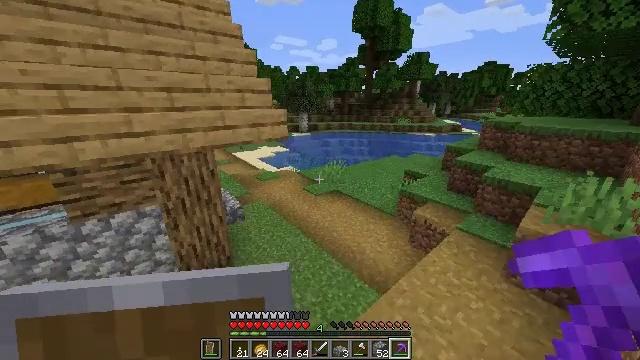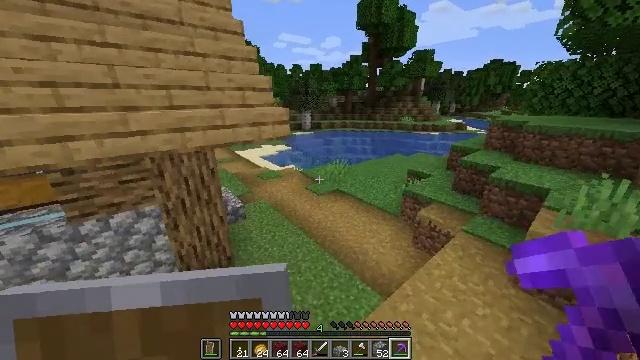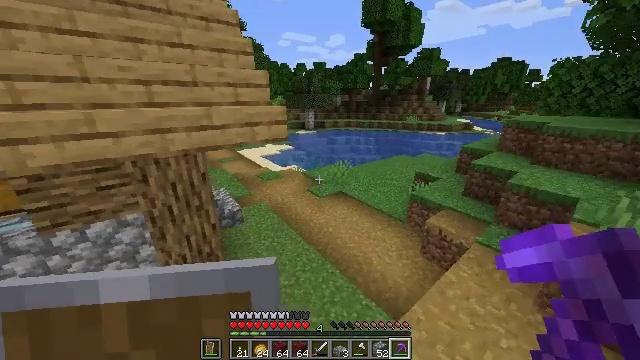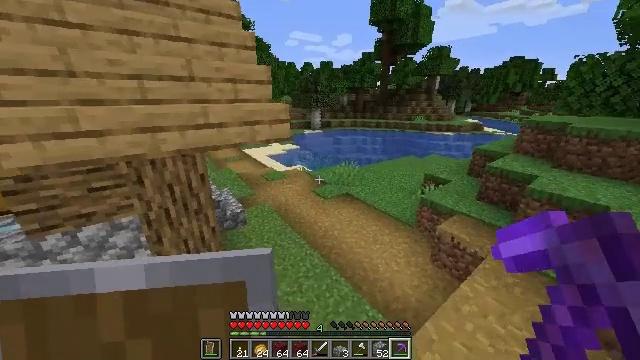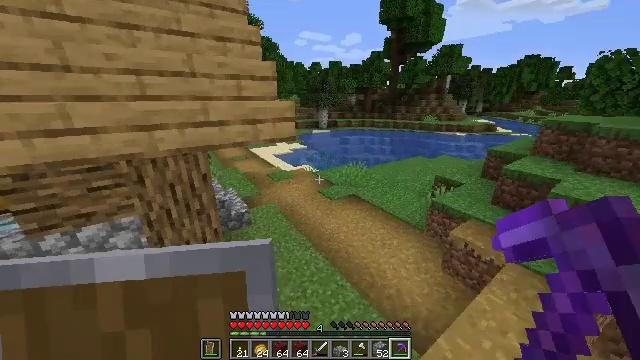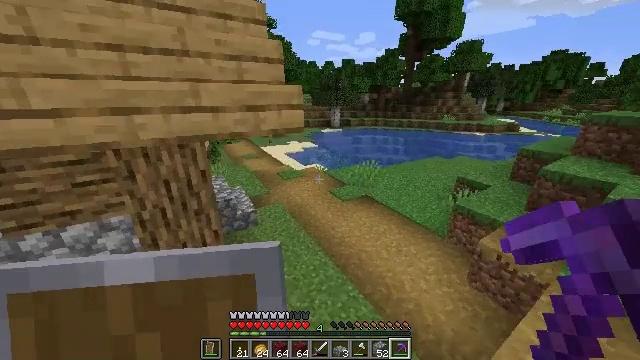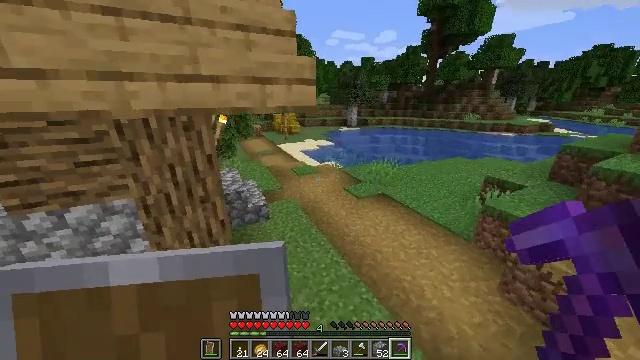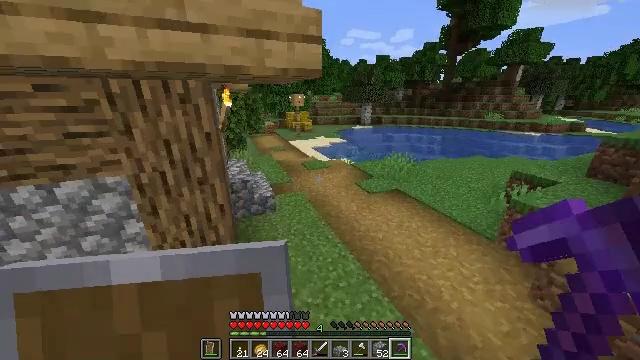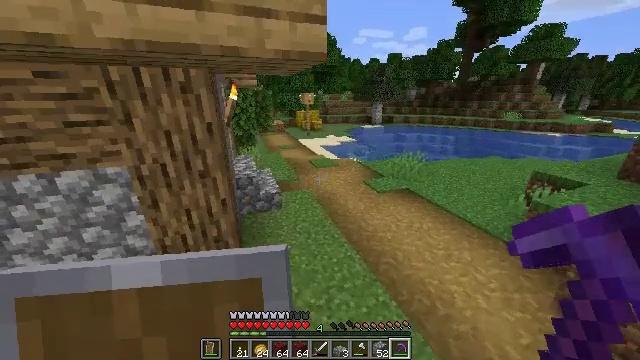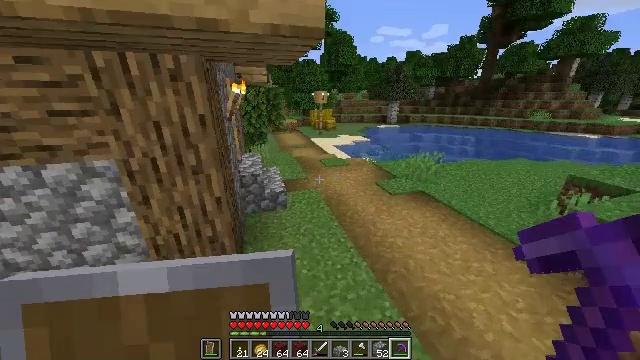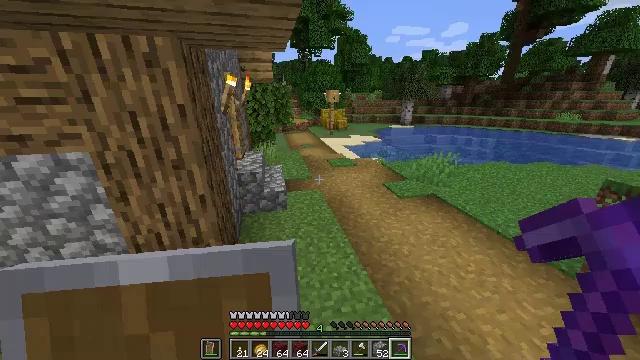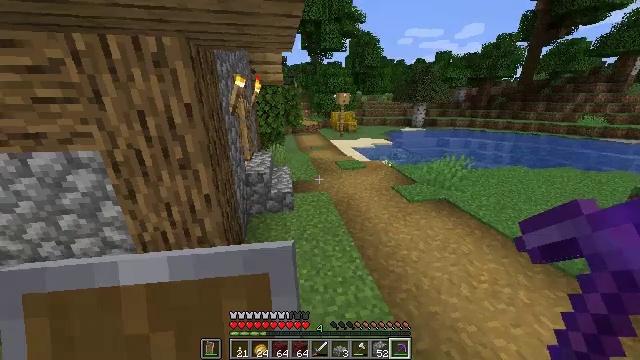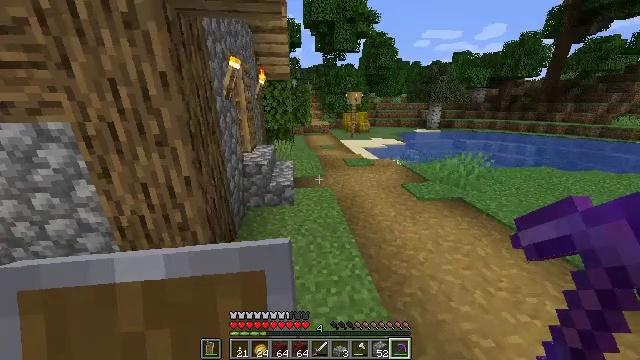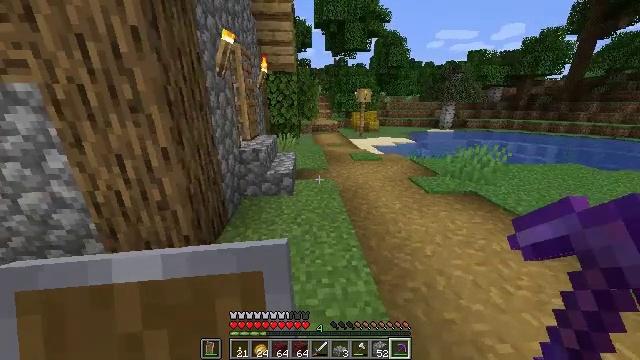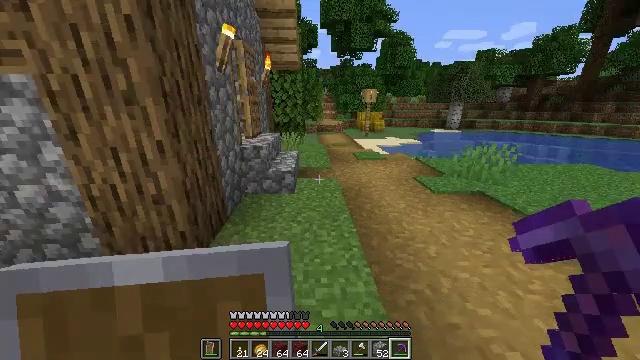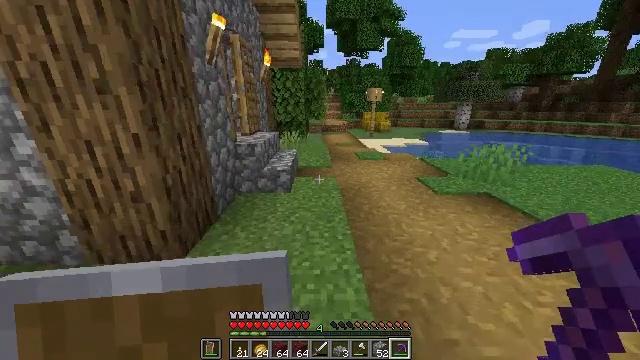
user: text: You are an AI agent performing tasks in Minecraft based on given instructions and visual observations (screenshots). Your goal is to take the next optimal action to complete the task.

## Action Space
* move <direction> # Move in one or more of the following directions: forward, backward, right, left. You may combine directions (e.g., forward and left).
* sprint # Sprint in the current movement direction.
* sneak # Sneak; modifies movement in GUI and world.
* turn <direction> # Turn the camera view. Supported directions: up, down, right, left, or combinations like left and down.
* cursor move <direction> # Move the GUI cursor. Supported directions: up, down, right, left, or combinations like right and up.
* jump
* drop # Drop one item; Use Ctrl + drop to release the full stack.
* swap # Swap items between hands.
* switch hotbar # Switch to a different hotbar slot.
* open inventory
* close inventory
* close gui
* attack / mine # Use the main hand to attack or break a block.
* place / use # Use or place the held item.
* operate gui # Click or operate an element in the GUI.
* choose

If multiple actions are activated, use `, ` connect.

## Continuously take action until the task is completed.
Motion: motion action
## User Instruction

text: craft item air
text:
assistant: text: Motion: move forward
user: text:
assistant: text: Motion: move forward
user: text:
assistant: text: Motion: move forward, turn left
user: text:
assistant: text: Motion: move forward, turn left
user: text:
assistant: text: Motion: move forward and move right, turn left
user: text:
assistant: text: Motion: move forward and move right, turn left
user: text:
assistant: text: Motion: move forward and move right, turn left
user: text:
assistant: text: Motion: move forward and move right, turn left
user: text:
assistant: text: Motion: move forward and move right, turn left
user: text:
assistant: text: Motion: move forward and move right, turn left
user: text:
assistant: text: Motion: move forward and move right, turn left
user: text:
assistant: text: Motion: move forward and move right, turn left
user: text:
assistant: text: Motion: move forward and move right, turn left
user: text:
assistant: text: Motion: move forward and move right, turn left
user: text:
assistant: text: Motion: move forward and move right, turn left
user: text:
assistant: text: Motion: move forward and move right, turn left
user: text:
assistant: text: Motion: move forward and move right, turn left
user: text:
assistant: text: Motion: move forward and move right, turn left and up
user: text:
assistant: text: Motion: move forward and move right, turn left and up
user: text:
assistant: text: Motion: move forward and move right, turn left and up
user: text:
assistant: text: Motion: move forward and move right, turn left
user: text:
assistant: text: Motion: move forward and move right, turn left
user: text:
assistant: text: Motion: move forward and move right, turn left and up
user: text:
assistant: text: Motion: move forward and move right, turn left
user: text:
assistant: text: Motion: move forward and move right, turn left
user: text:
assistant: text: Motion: move forward and move right, turn left
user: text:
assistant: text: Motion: move forward and move right, turn left
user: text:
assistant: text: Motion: move forward and move right, turn left
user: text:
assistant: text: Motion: move forward and move right, turn left
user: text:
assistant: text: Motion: move forward, turn left